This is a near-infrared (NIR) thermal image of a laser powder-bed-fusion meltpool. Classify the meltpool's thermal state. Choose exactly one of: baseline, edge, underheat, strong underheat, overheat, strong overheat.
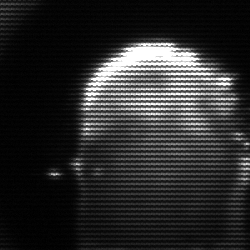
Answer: baseline